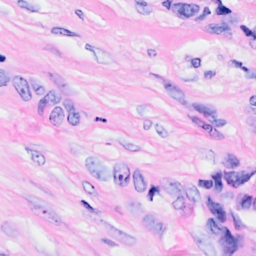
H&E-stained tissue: Breast